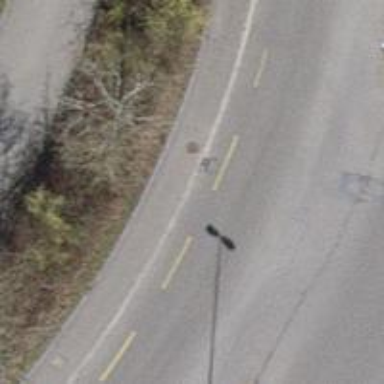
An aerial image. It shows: Service road with trolley wires overhead.